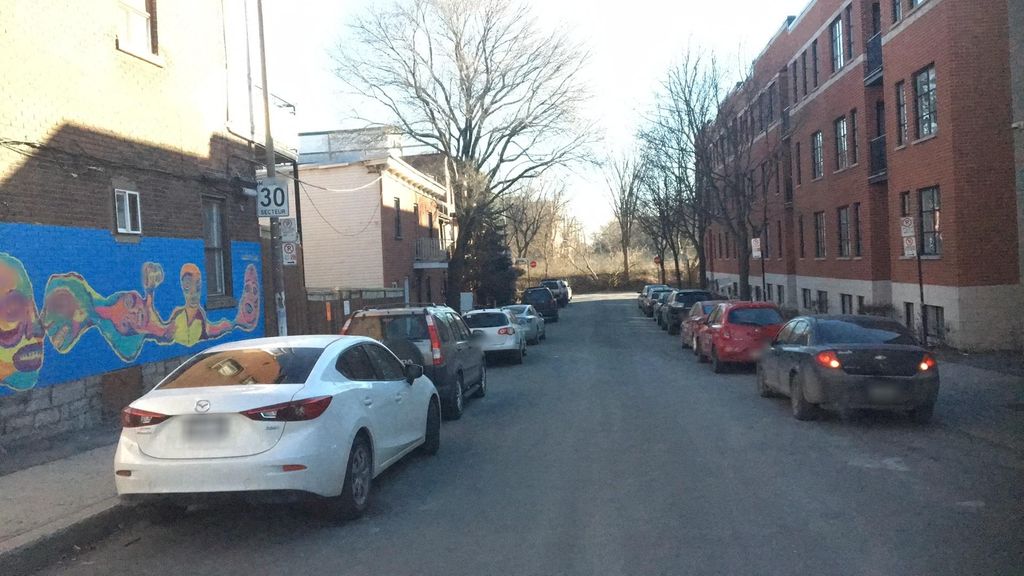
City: montreal